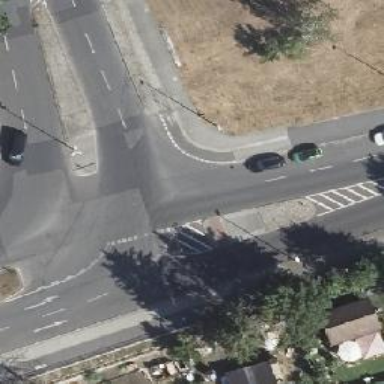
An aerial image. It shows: Cycleway for linking purposes.